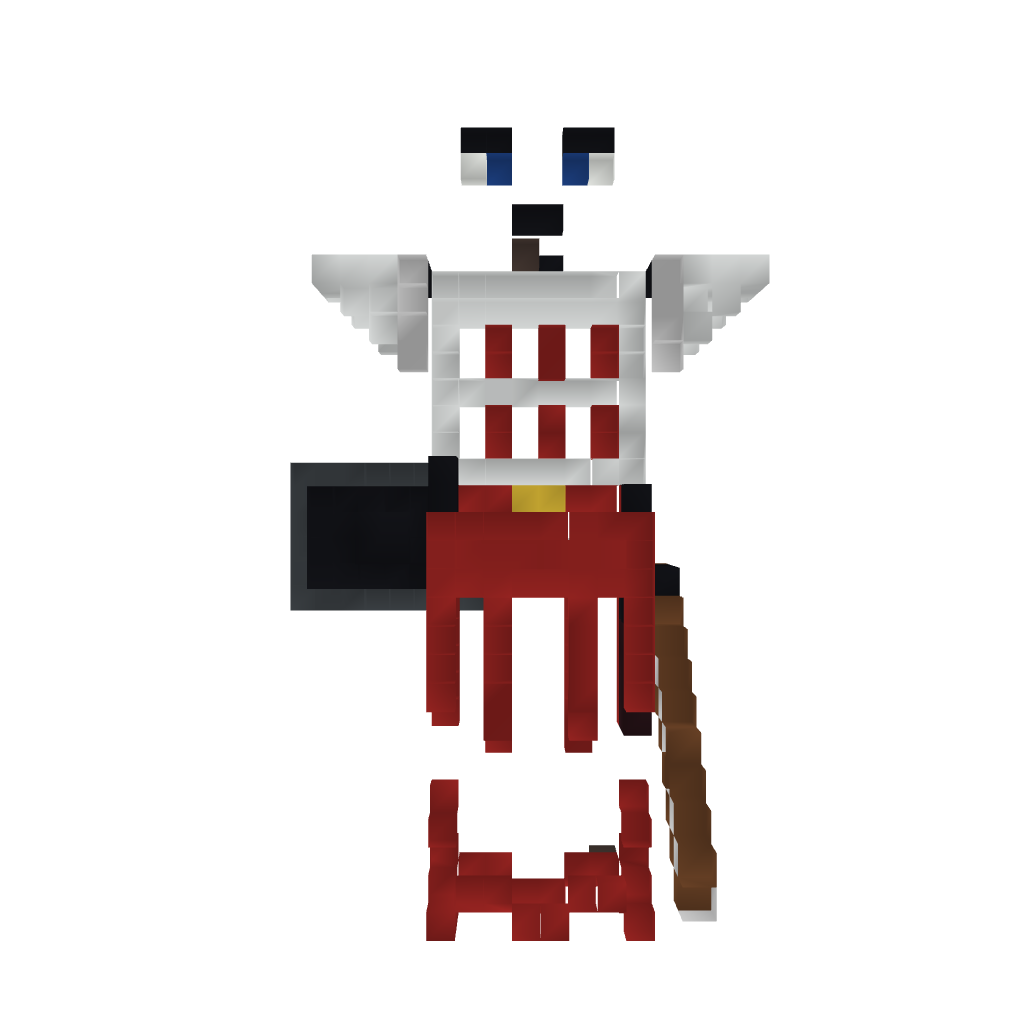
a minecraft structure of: Greek Statue